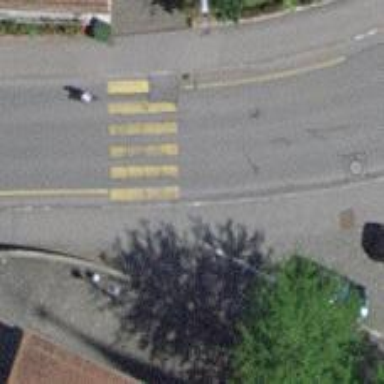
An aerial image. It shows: Pedestrian crossing with zebra markings on footway.